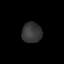
Tissue: prostate
Cell type: Epithelial cells
Senescence score: 0.3269
Nuclear area (px): 382
Mean DAPI intensity: 56.107